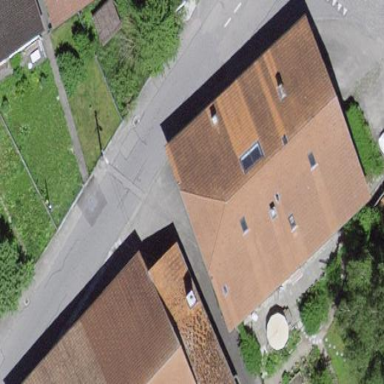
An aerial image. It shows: Residential building.